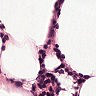
Metastatic tissue present: no